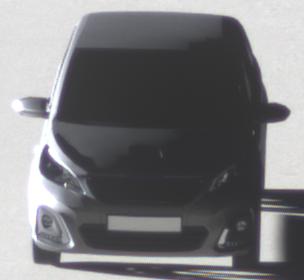
Make: Peugeot
Model: 108 1.0 VTi 68
Detailed model: 108
Model produced from: 2015/03
Model produced until: 2016/10
Doors: 3
Color: gray
Road condition: dry road
Daytime: sunrise or sunset
Contrast: high contrast